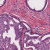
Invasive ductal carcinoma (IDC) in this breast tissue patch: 0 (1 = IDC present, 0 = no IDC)